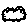
Label: cloud